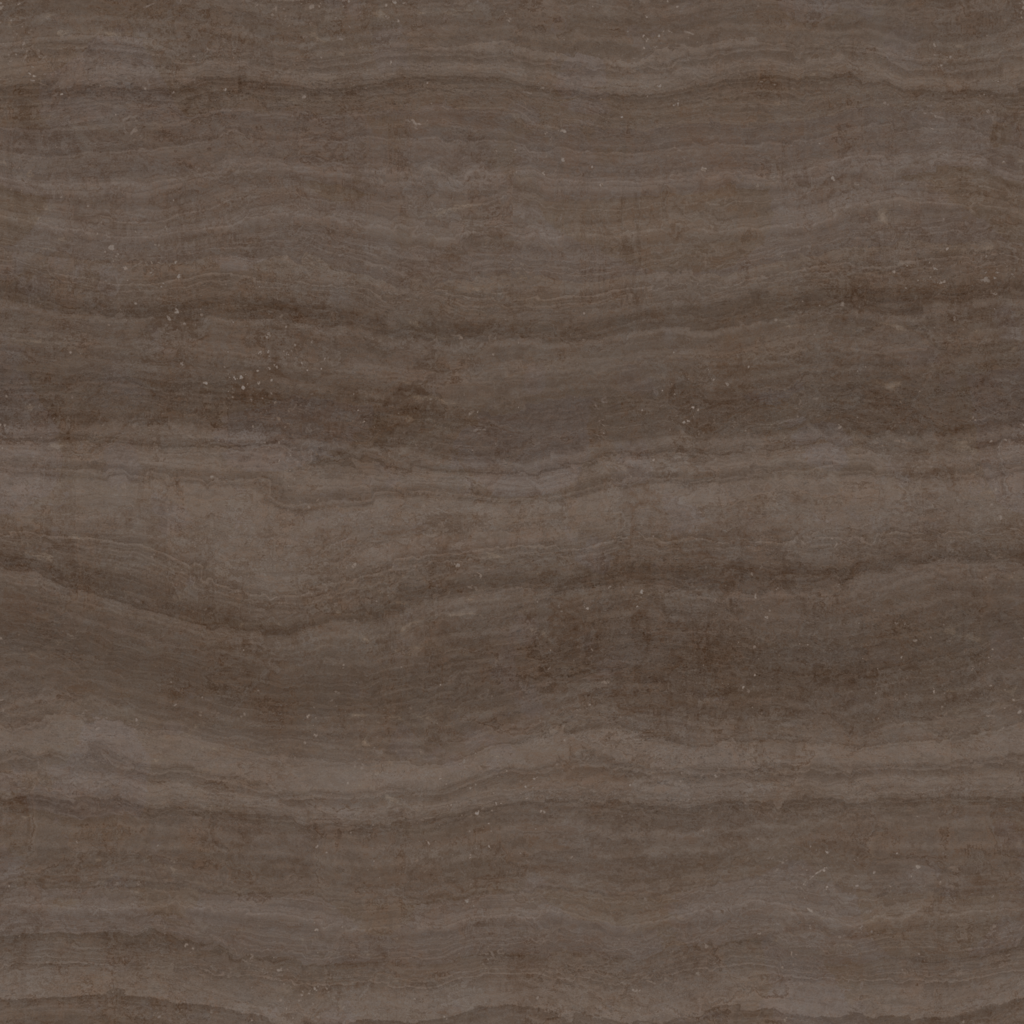
Texture map type: Color